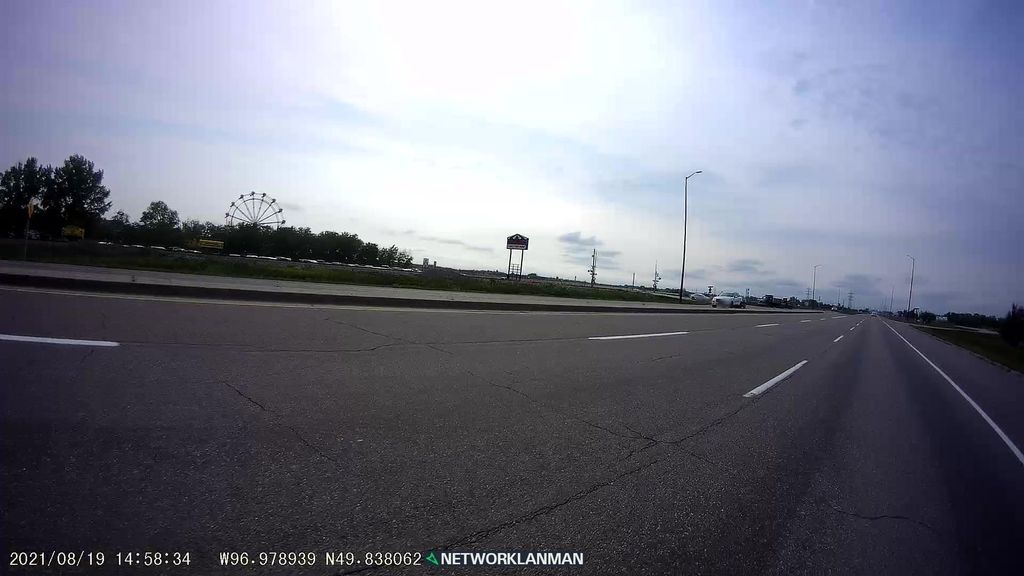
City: winnipeg